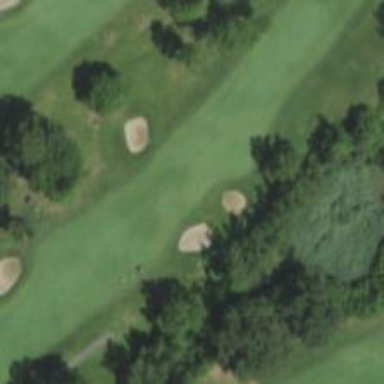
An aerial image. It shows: Golf hole.